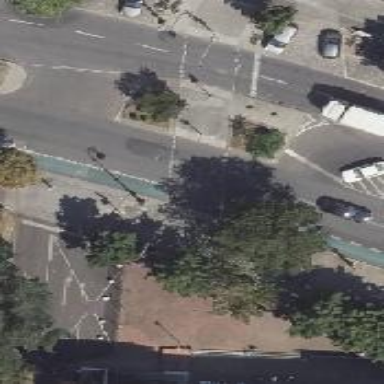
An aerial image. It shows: Cycle lane with asphalt surface.